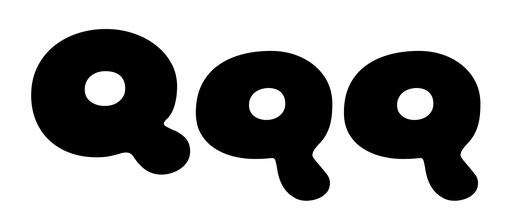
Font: Gluten_ExtraBold